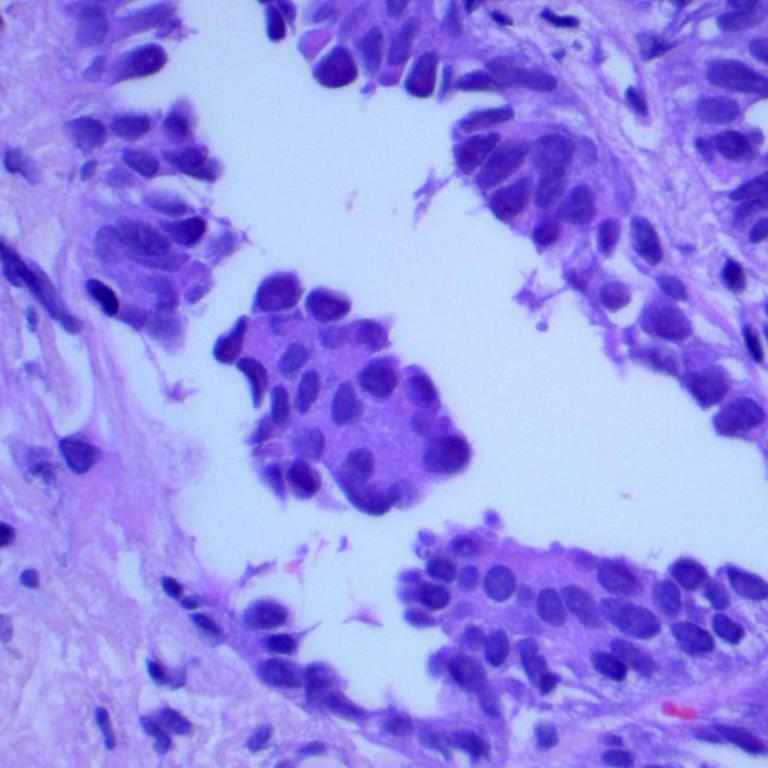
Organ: lung
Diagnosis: adenocarcinomas